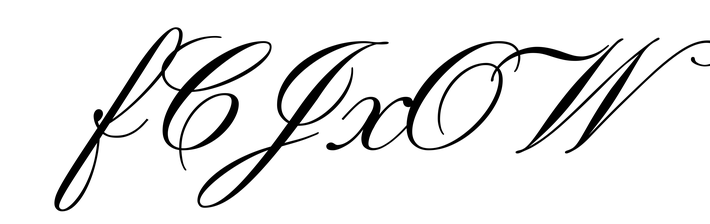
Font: PinyonScript-Regular